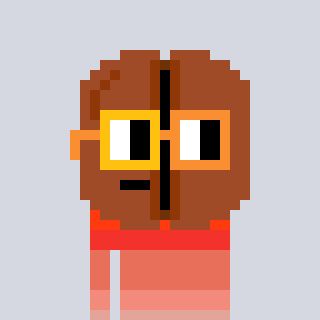
a pixel art character with square yellow and orange glasses, a coffeebean-shaped head and a orange-colored body on a cool background